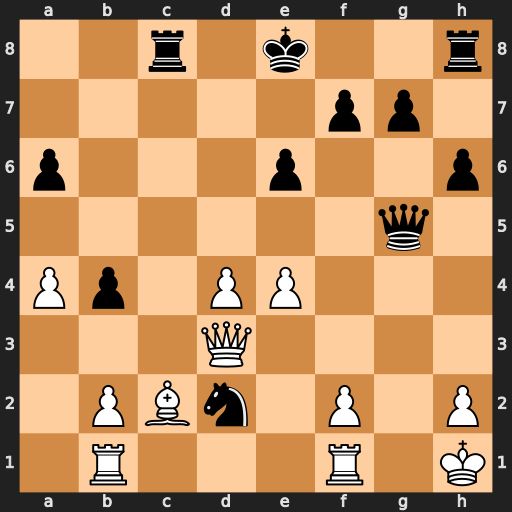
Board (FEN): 2r1k2r/5pp1/p3p2p/6q1/Pp1PP3/3Q4/1PBn1P1P/1R3R1K
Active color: w
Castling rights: k
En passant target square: -
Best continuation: f4 Qf6 Qxd2